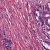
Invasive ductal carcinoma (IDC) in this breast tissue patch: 0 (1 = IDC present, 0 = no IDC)